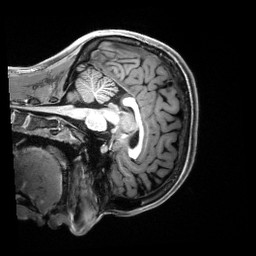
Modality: T1w
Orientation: sagittal
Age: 20
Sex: female
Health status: healthy
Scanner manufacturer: siemens
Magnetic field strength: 3 T
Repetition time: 2.5 s
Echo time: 0.00222 s